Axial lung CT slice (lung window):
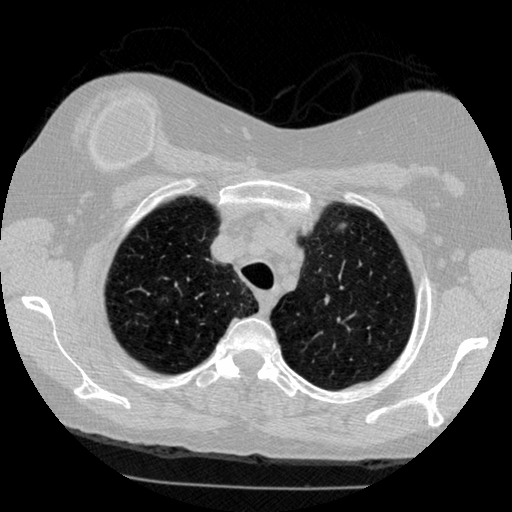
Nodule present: no